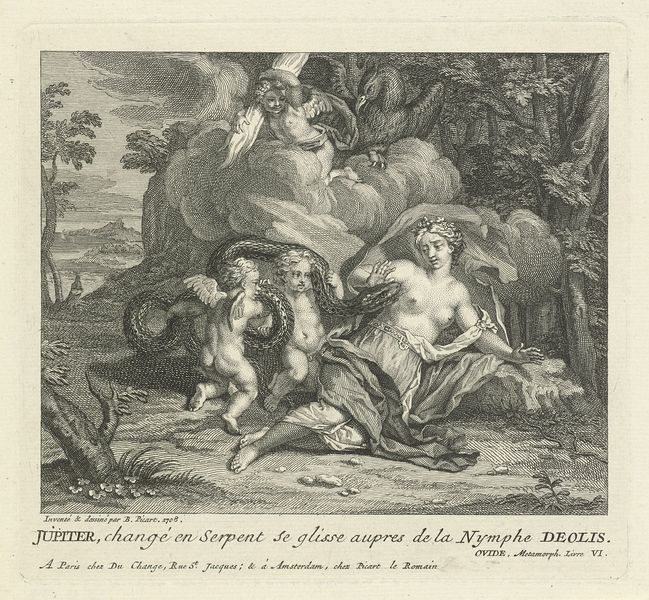
Titel: Jupiter en Deolis
Künstler: Bernard Picart
Standort: Amsterdam
Institution: Rijksmuseum
Schlagwörter: adler, akt, baum, felsen, flügel, himmel, kampf, meer, nackt, vogel, wolken, bäume, brust, busen, frau, grau, kleid, gras, tiere, wiese, stein, steine, natur, pflanzen, wald, kinder, engel, putto, brüste, knaben, berge, graphik, halbakt, liegend, blitze, druck, druckgraphik, text, schlange, götter, versuchung, nymphe, jupiter, kupferstich, putti, krähe, kamp, cherub, frsu, #, deolis, blitzbündell